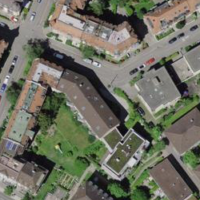
EUNIS habitat code: 54
Species observed at this site:
Stictocephala bisonia